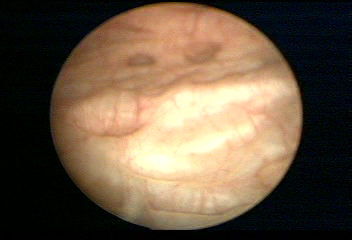
Modality: WLC
Class: Normal mucosa
Bladder cancer association: No